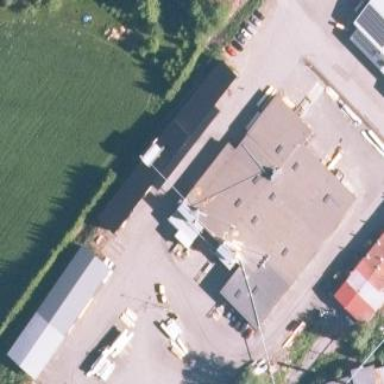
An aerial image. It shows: Industrial building.